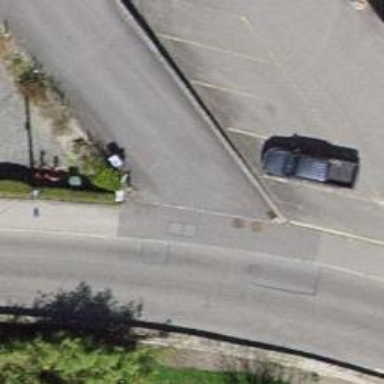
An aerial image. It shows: Asphalt driveway with sidewalk. The road is service road.